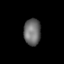
Tissue: lung
Cell type: Endothelial cells
Senescence score: 0.5467
Nuclear area (px): 441
Mean DAPI intensity: 108.138